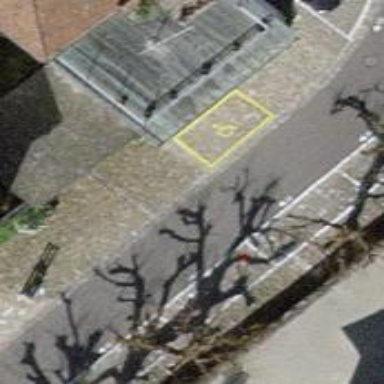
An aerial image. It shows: Disabled parking space.